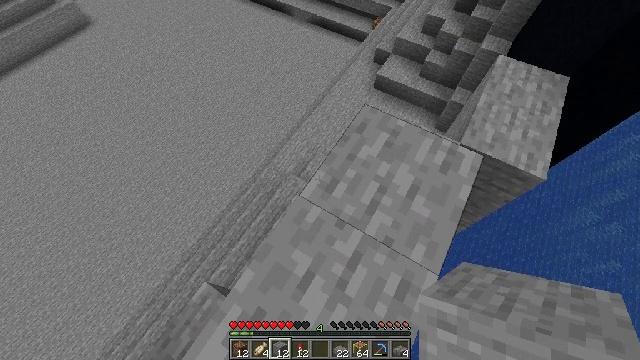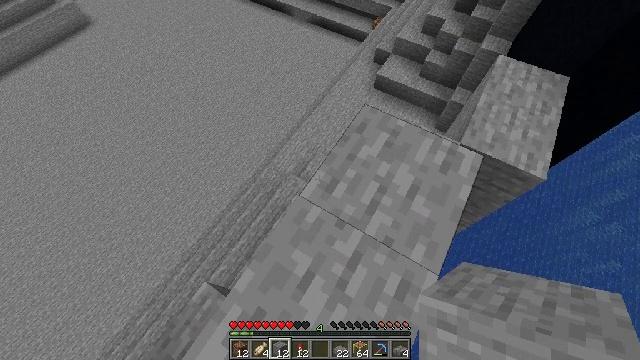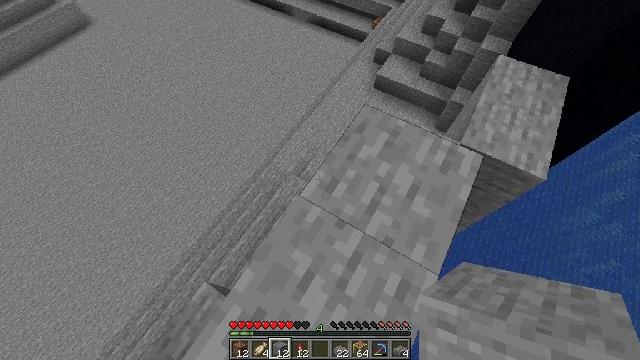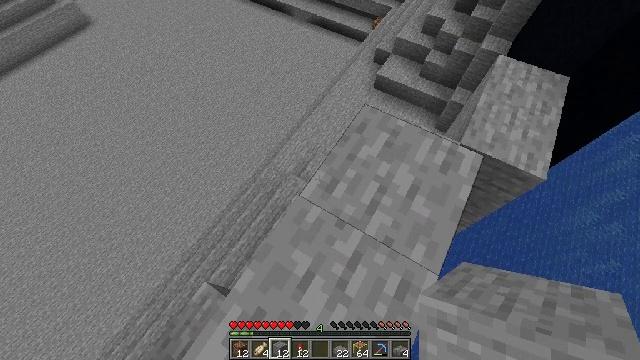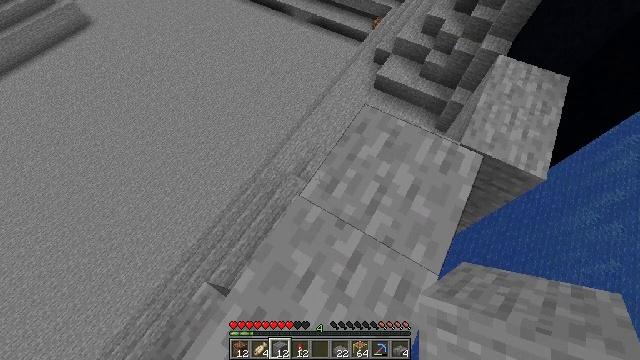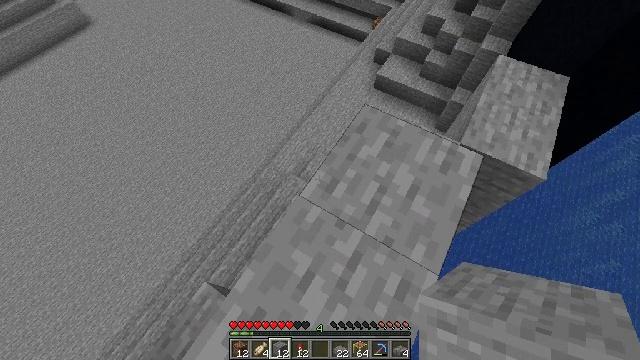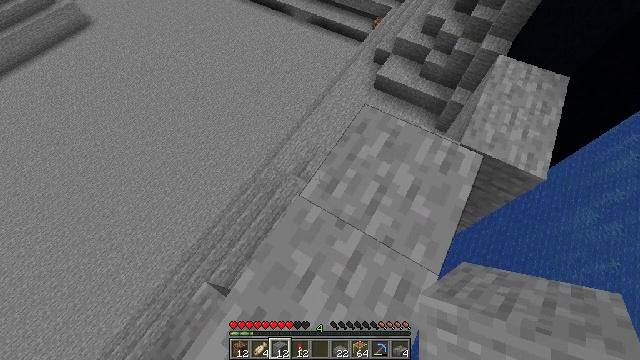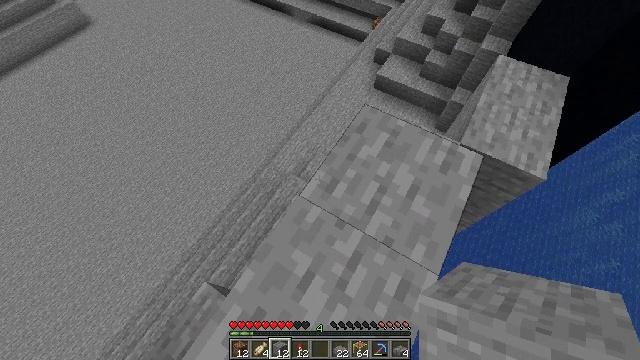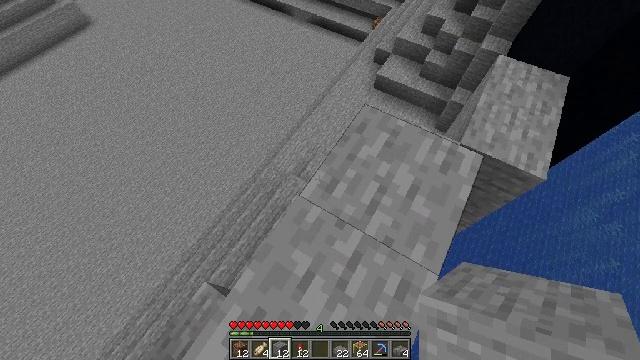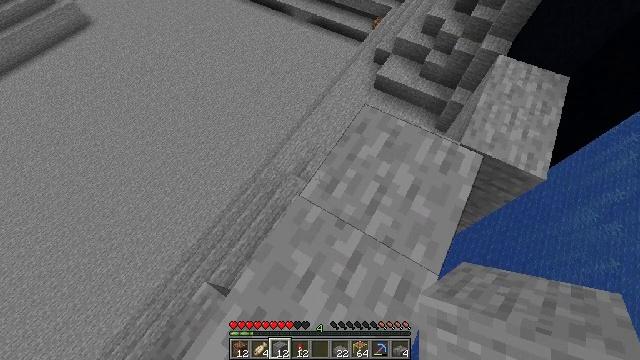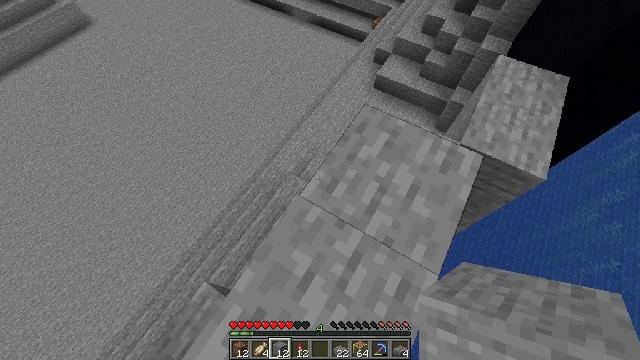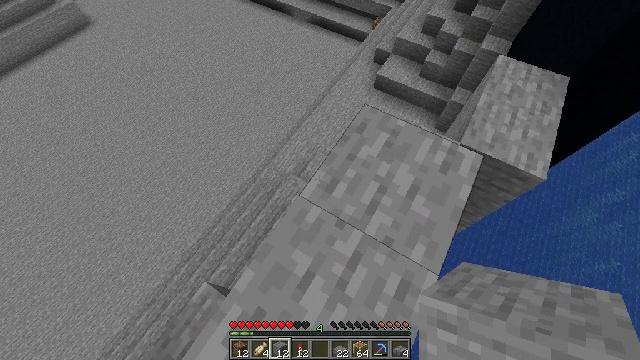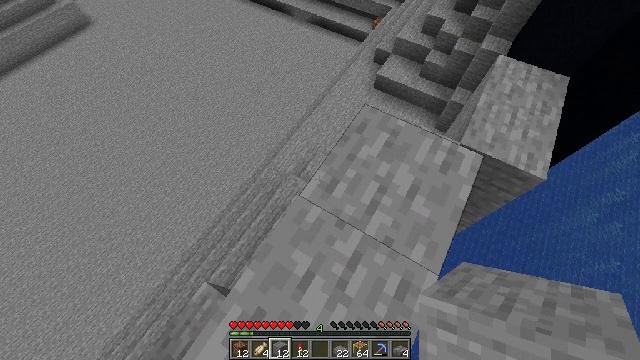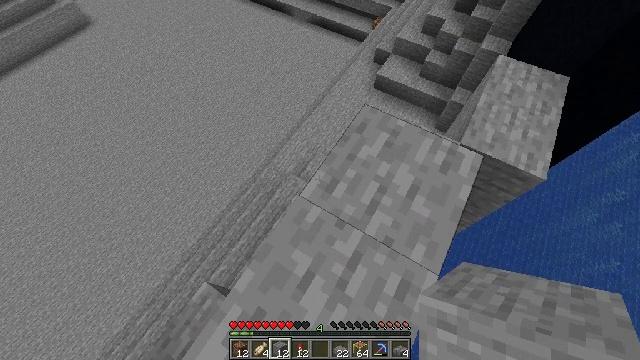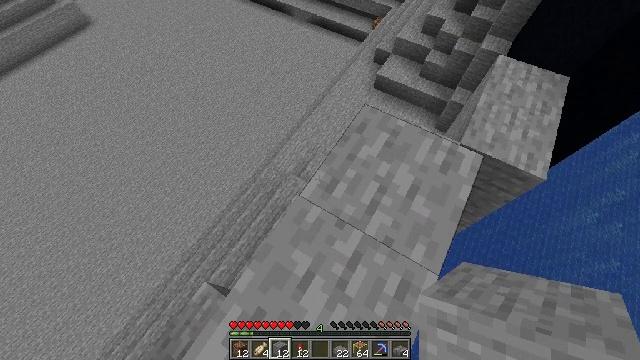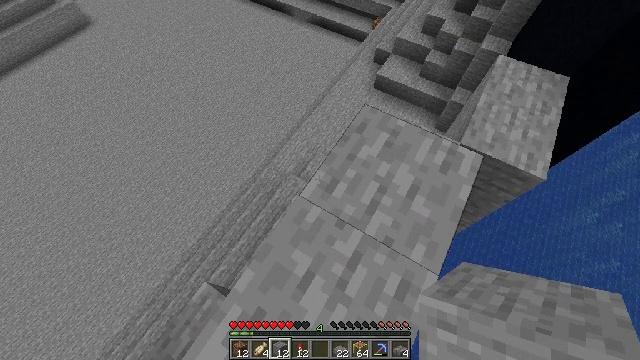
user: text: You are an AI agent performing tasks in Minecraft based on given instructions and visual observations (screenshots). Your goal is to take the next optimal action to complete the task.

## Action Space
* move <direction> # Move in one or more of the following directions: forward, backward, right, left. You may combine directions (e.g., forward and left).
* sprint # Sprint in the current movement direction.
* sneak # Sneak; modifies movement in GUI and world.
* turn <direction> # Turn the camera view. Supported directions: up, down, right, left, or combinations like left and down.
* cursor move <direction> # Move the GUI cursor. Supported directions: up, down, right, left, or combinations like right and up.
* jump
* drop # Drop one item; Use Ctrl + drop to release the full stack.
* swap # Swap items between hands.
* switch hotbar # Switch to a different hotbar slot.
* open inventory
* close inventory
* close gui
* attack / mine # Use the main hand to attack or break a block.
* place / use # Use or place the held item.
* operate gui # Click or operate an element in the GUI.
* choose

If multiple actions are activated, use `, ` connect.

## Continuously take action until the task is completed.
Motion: motion action
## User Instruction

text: Collect the shulker box to move it.
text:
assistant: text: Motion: no_op
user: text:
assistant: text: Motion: no_op
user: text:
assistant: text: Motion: no_op
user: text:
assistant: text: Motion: no_op
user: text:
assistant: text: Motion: no_op
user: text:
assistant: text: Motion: no_op
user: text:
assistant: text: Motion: no_op
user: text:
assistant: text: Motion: no_op
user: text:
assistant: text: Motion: no_op
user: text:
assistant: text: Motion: no_op
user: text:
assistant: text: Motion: no_op
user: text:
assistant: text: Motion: no_op
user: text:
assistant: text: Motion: no_op
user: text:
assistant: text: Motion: no_op
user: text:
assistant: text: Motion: no_op
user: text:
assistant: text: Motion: no_op
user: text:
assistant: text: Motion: no_op
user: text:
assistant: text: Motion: no_op
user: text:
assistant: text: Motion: no_op
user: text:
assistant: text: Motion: no_op
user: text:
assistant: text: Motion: no_op
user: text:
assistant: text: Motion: no_op
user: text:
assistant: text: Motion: no_op
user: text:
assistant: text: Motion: no_op
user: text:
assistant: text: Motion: no_op
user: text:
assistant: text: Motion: no_op
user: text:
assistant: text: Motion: no_op
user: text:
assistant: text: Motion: no_op
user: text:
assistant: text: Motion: no_op
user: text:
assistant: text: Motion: no_op